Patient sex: F
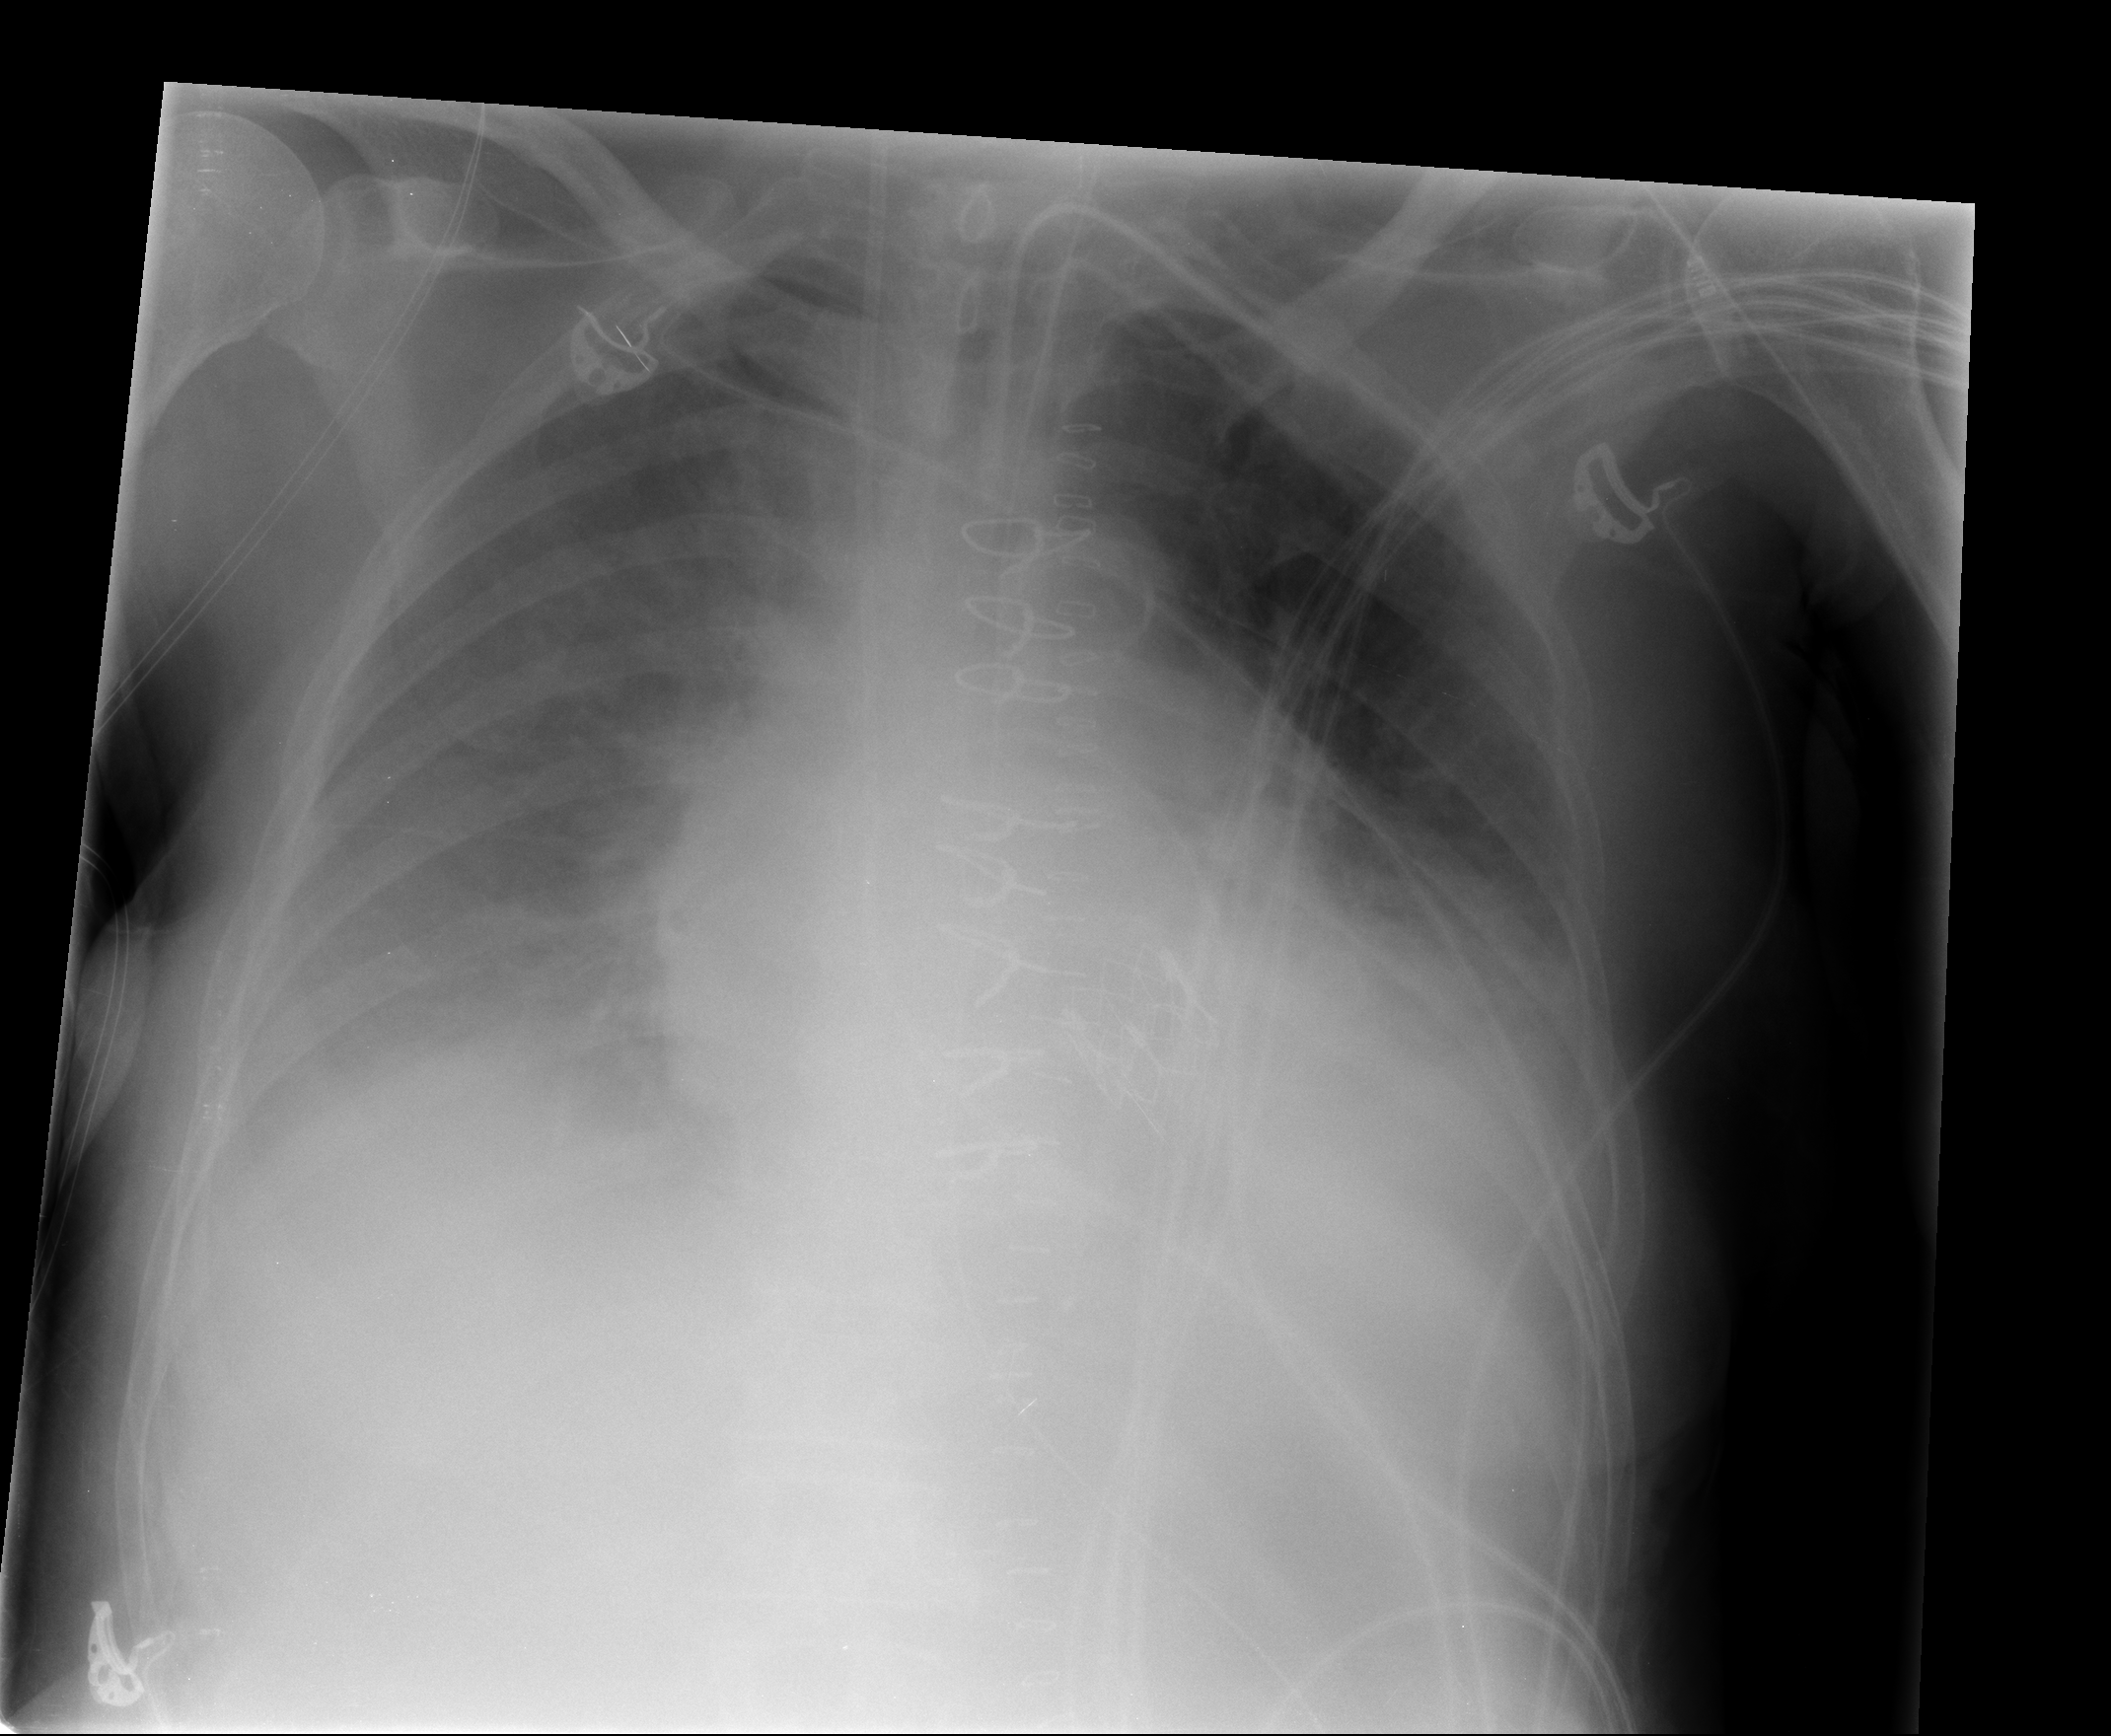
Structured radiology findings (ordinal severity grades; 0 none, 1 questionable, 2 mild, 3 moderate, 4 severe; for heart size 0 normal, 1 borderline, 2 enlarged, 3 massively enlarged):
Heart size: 2
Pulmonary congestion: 0
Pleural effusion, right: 3
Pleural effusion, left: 3
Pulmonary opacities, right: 0
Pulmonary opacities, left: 0
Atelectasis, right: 3
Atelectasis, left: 2